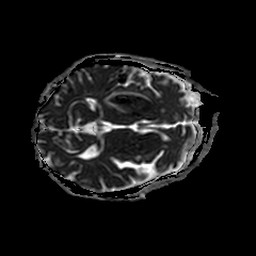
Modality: ADC
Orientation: axial
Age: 68
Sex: male
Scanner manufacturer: philips
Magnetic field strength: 3 T
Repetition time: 3.082 s
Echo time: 0.076 s